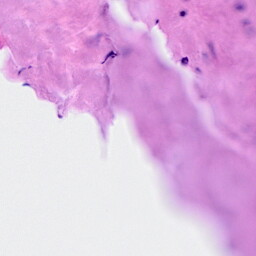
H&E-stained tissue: Breast